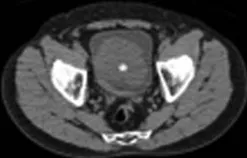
CT scan of the 10cm x 9cm x11cm prostate gland (*) in axial.
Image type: radiology (ct)